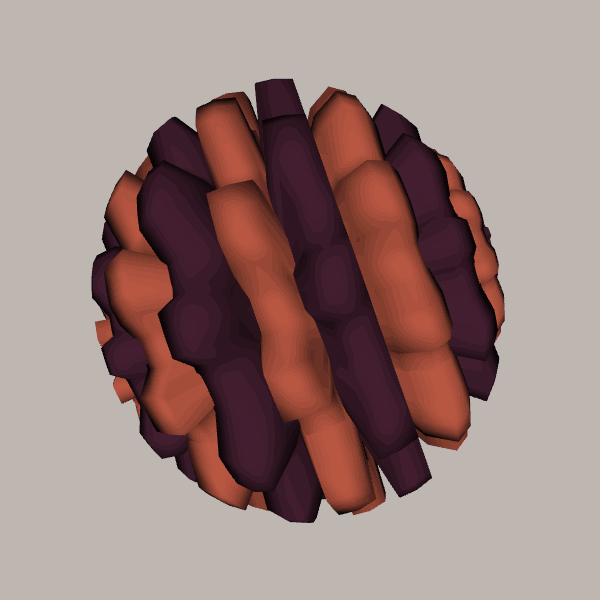
Background: light